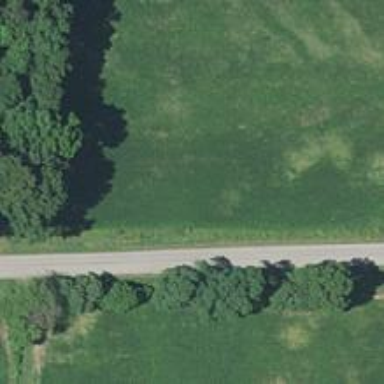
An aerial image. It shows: Driveway leading to service road.